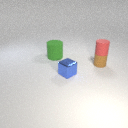
small brown rubber cylinder behind small blue metal cube